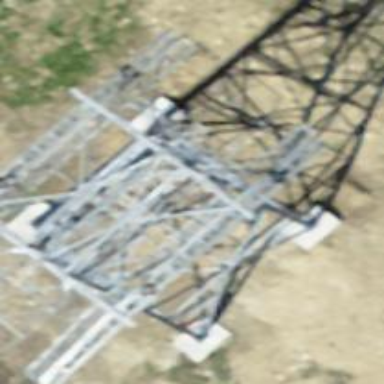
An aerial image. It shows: Pylon used for aerialway.